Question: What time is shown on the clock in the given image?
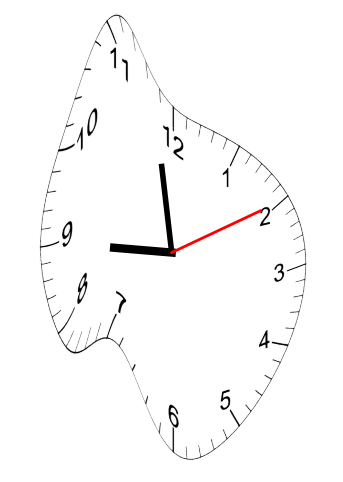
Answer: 08:58:10